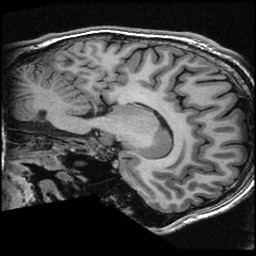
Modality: T1w
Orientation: sagittal
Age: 21
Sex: male